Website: apple
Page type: orders-overview
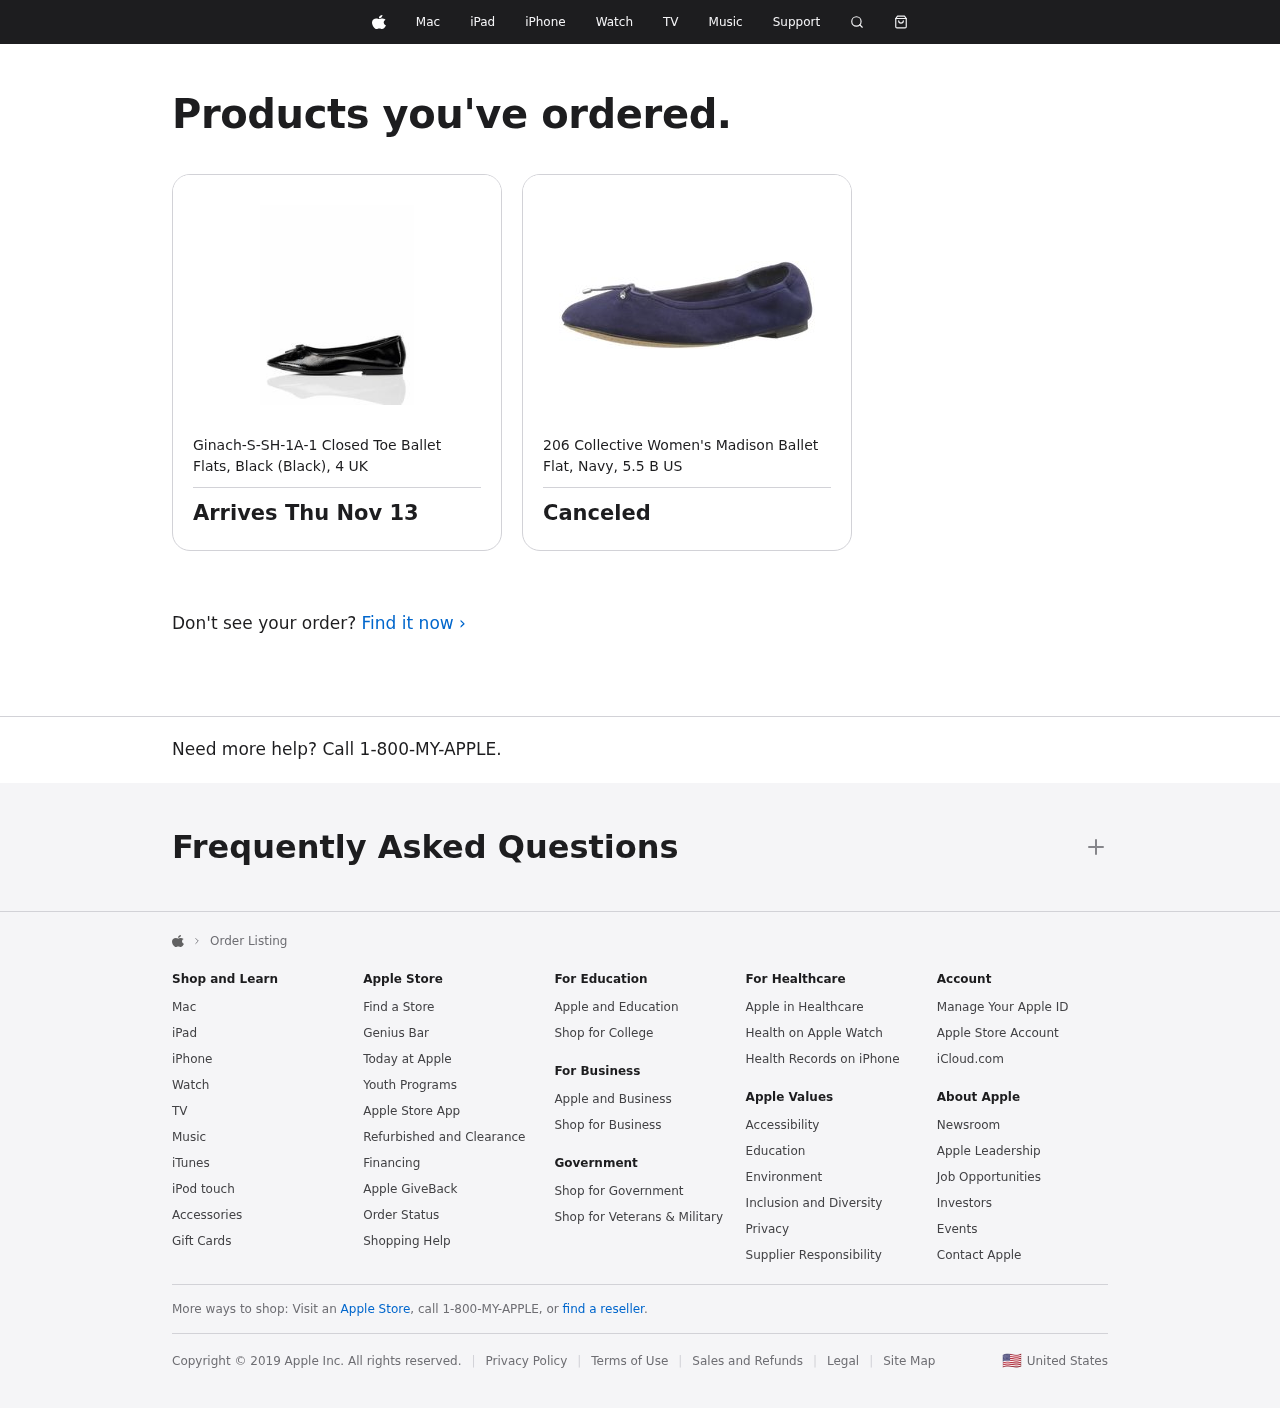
Product elements: key: PRODUCT1_NAME
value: Ginach-S-SH-1A-1 Closed Toe Ballet Flats, Black (Black), 4 UK
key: PRODUCT2_NAME
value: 206 Collective Women's Madison Ballet Flat, Navy, 5.5 B US
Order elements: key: ORDER_DELIVERY_DATE
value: Arrives Thu Nov 13